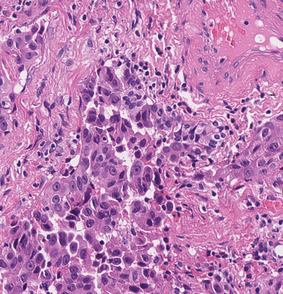
Tumor epithelial tissue: yes
Tumor-associated stroma tissue: yes
Normal tissue: no